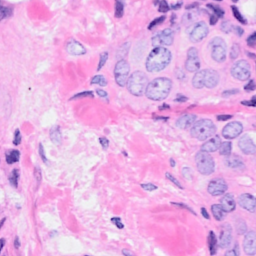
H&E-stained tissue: Breast